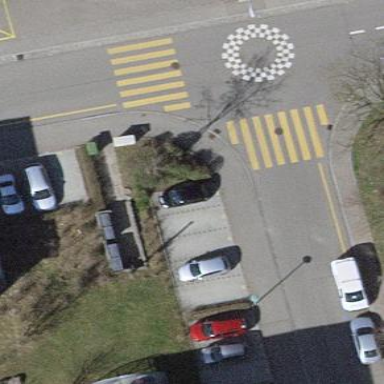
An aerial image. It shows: Street-side parking area.